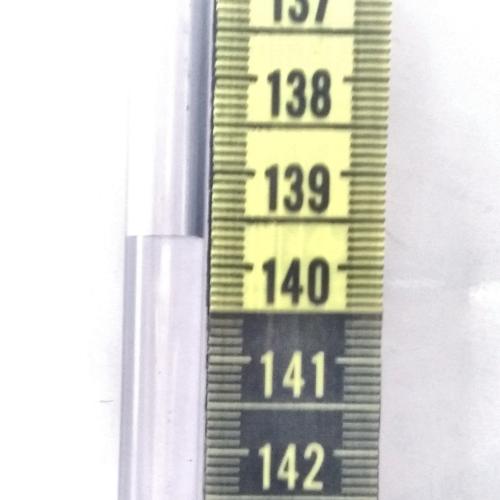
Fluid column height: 139.7 cm